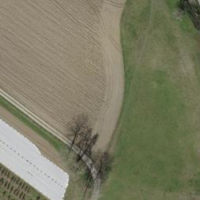
EUNIS habitat code: 52
Species observed at this site:
Cephalanthera longifolia